Chest X-ray:
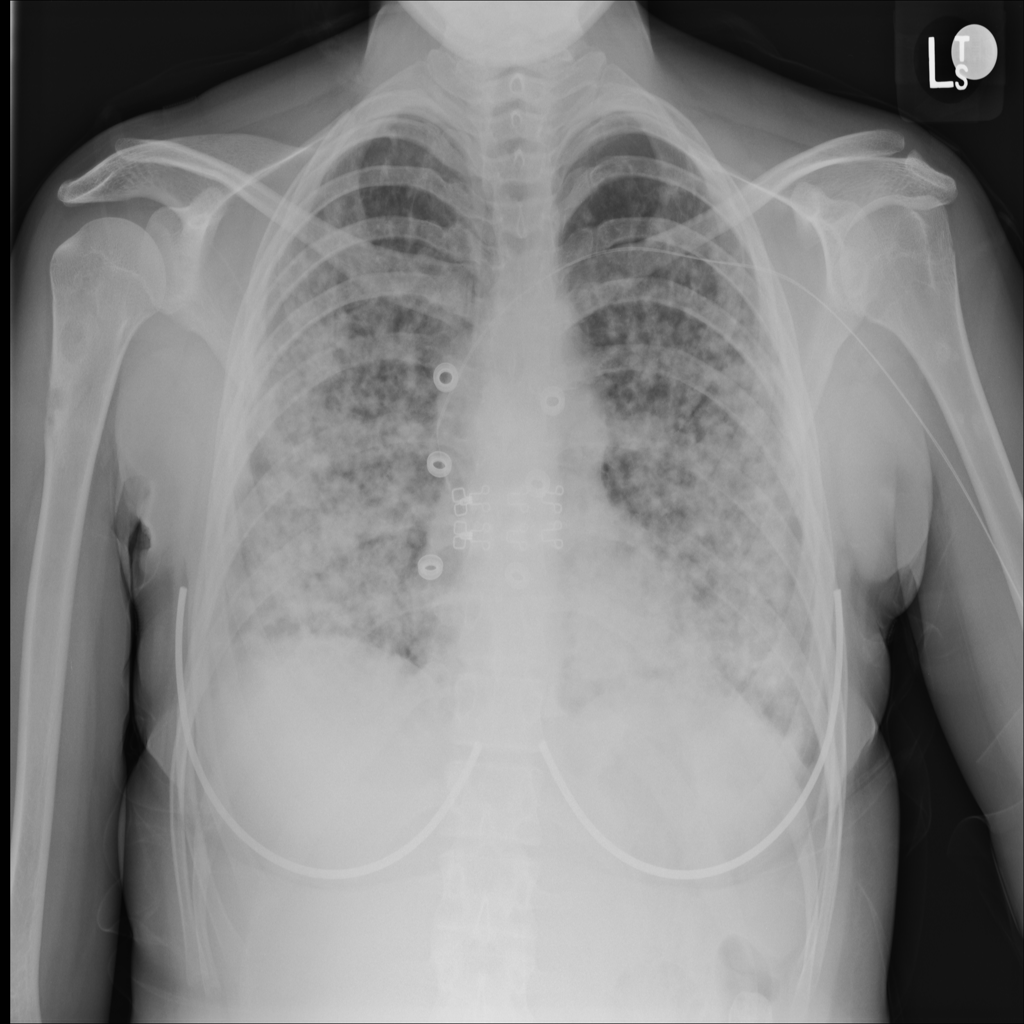
Findings: Diffuse Nodule, Consolidation, Effusion
No abnormal finding: no